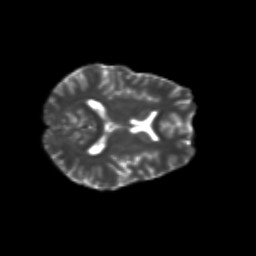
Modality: T2w
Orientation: axial
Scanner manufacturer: siemens
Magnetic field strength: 3 T
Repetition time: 9.2 s
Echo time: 0.084 s